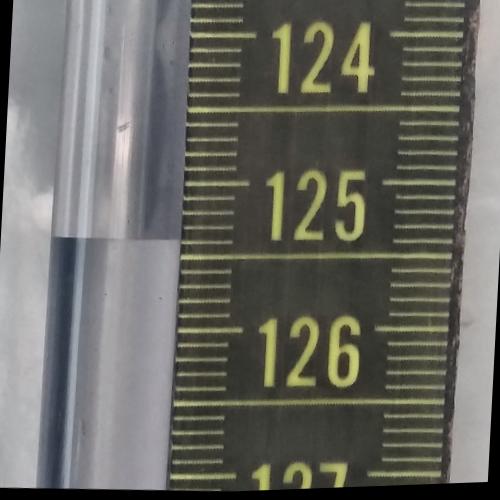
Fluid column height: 125.4 cm